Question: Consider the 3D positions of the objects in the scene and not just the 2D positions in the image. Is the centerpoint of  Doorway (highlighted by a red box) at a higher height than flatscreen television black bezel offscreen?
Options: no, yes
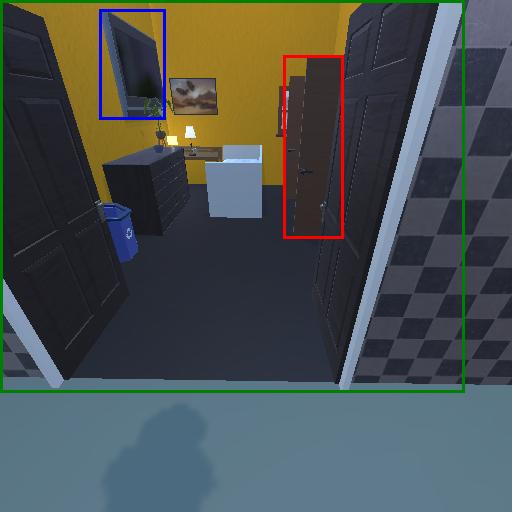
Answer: no